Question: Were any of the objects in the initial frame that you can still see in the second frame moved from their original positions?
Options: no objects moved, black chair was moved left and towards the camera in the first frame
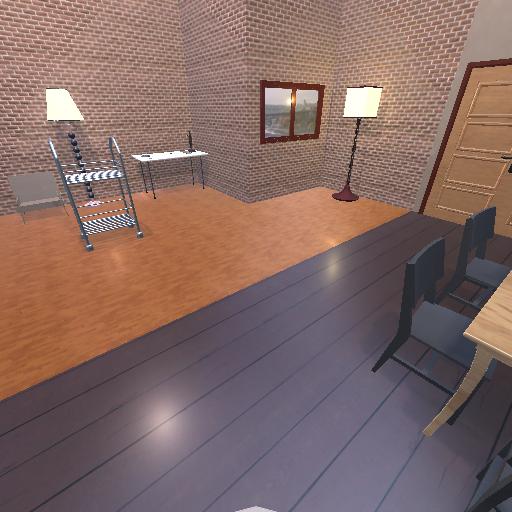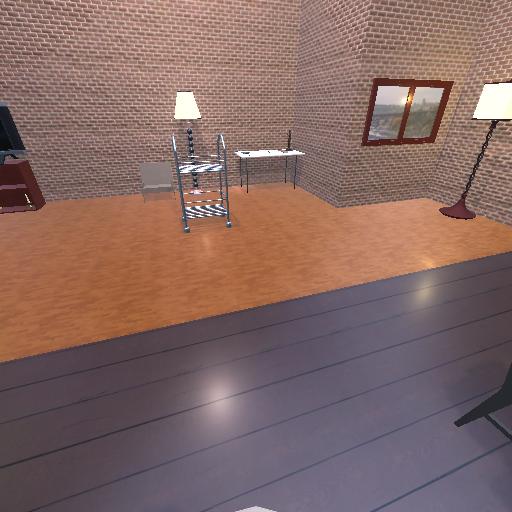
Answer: no objects moved